Question: I am currently making a text editor. If you right click on a text file, and scroll to the "open with" tab, there would be apps to open the file. How would you make your app be listed in that tab? Thanks for the help!

In other words, is there any c# code required to put your app in that listing?
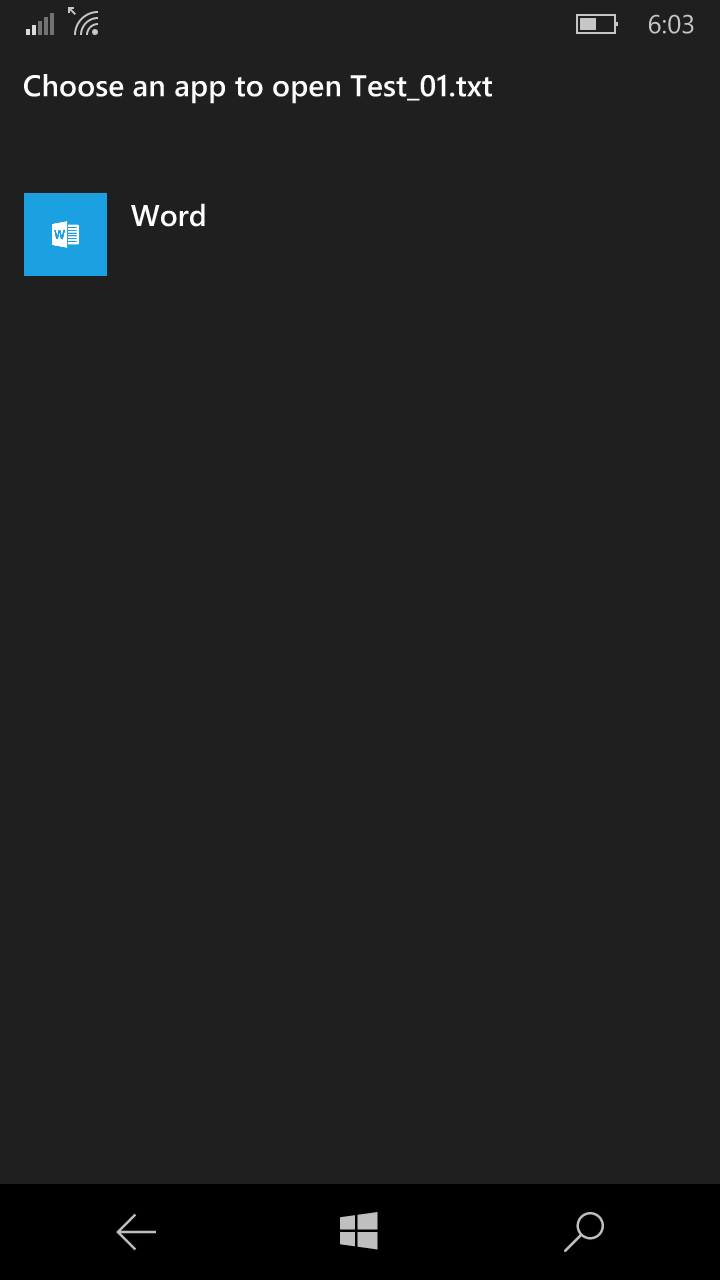
Answer: To achieve this, we need to register the app as the default handler for a certain file type.
> Both Windows desktop applications and Universal Windows Platform (UWP) apps can register to be a default file handler. If the user chooses your app as the default handler for a certain file type, your app will be activated when that type of file is launched.
And following is the steps to register for a file type.
1. Specify the extension point in the package manifest
2. Add the proper icons
3. Handle the activated event
For more info, please see <URL> on GitHub.